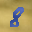
Label: 8